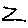
Label: zigzag